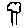
Label: tree